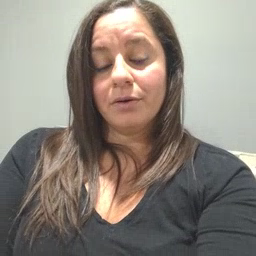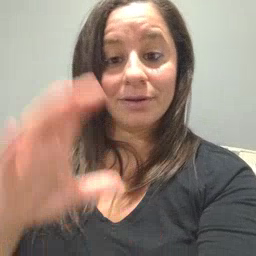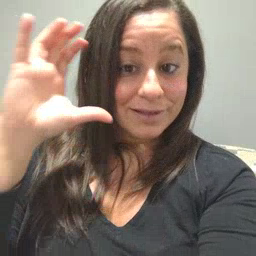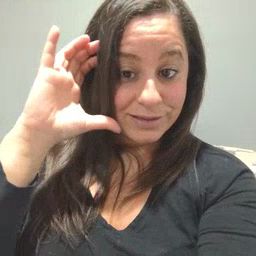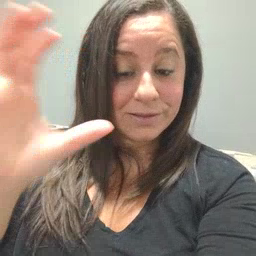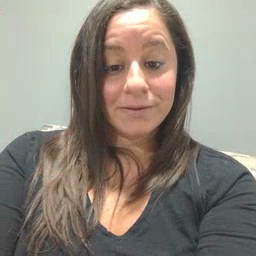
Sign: listen